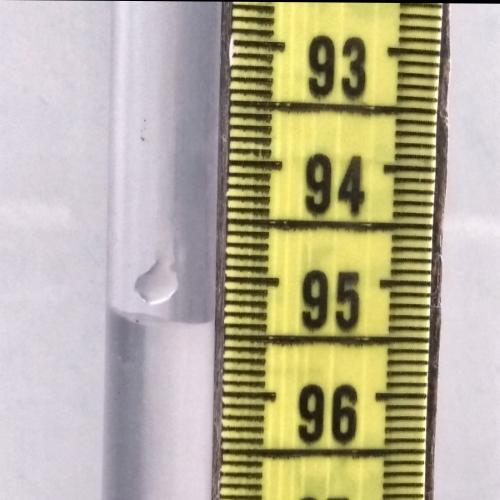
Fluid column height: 95.4 cm